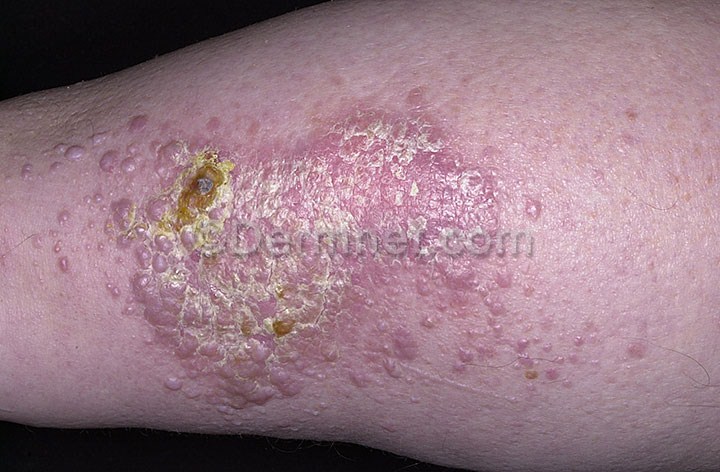
Disease: Nail Fungus and other Nail Disease